Interaction volume radius: 5 \u00c5
Interaction volume height: 10 \u00c5
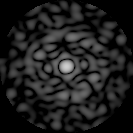
Disorder parameter: 0.8176